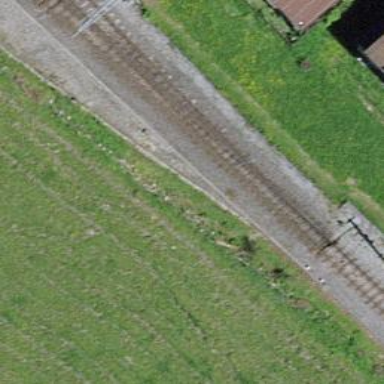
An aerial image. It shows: Narrow-gauge railway siding with 1 track. The railway line is electrified with contact line.